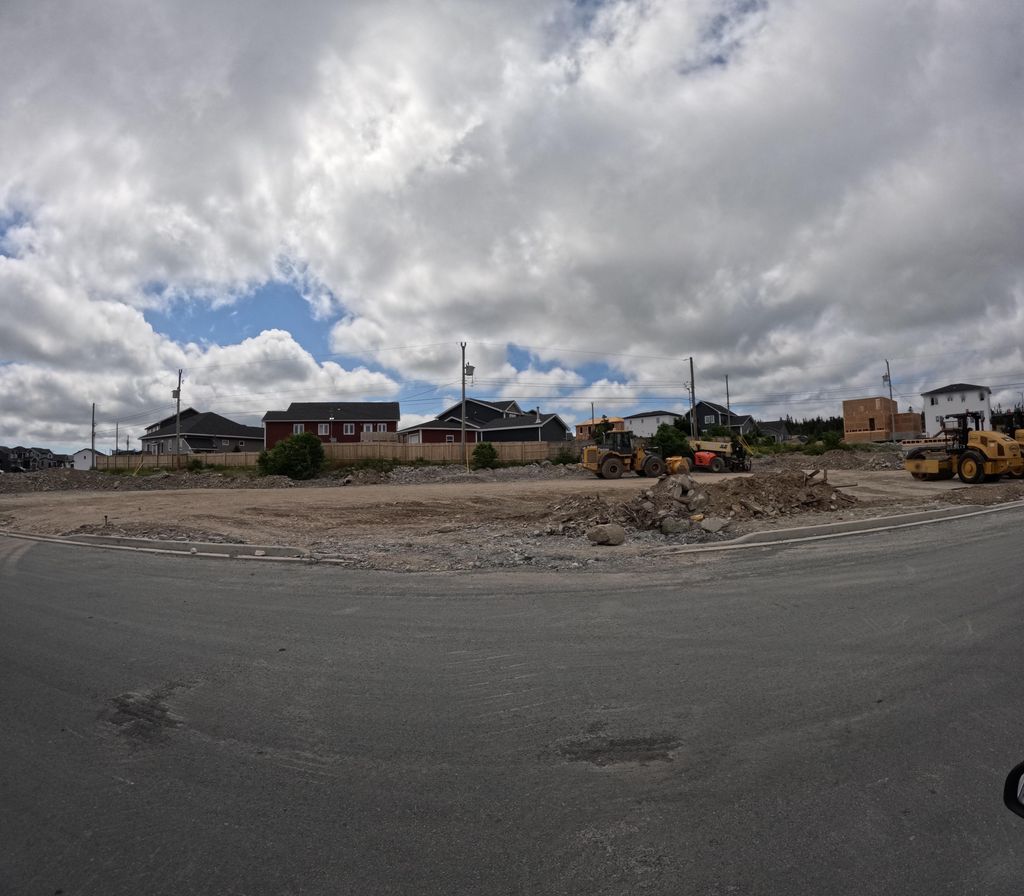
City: st_johns